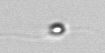
Label: flagellate